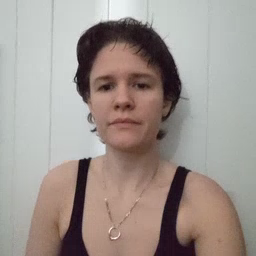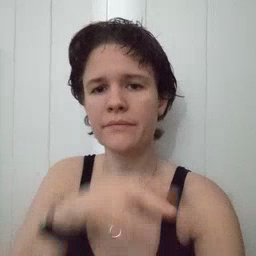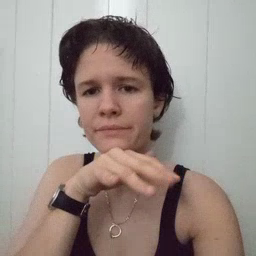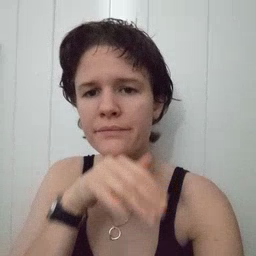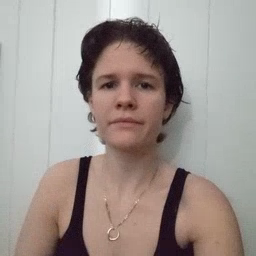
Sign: dirty